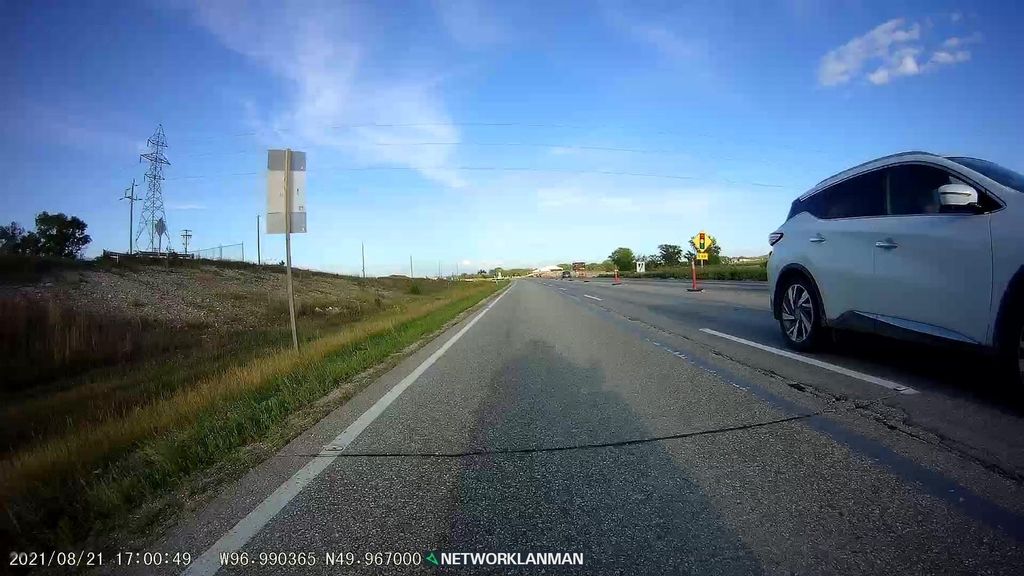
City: winnipeg